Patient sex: F
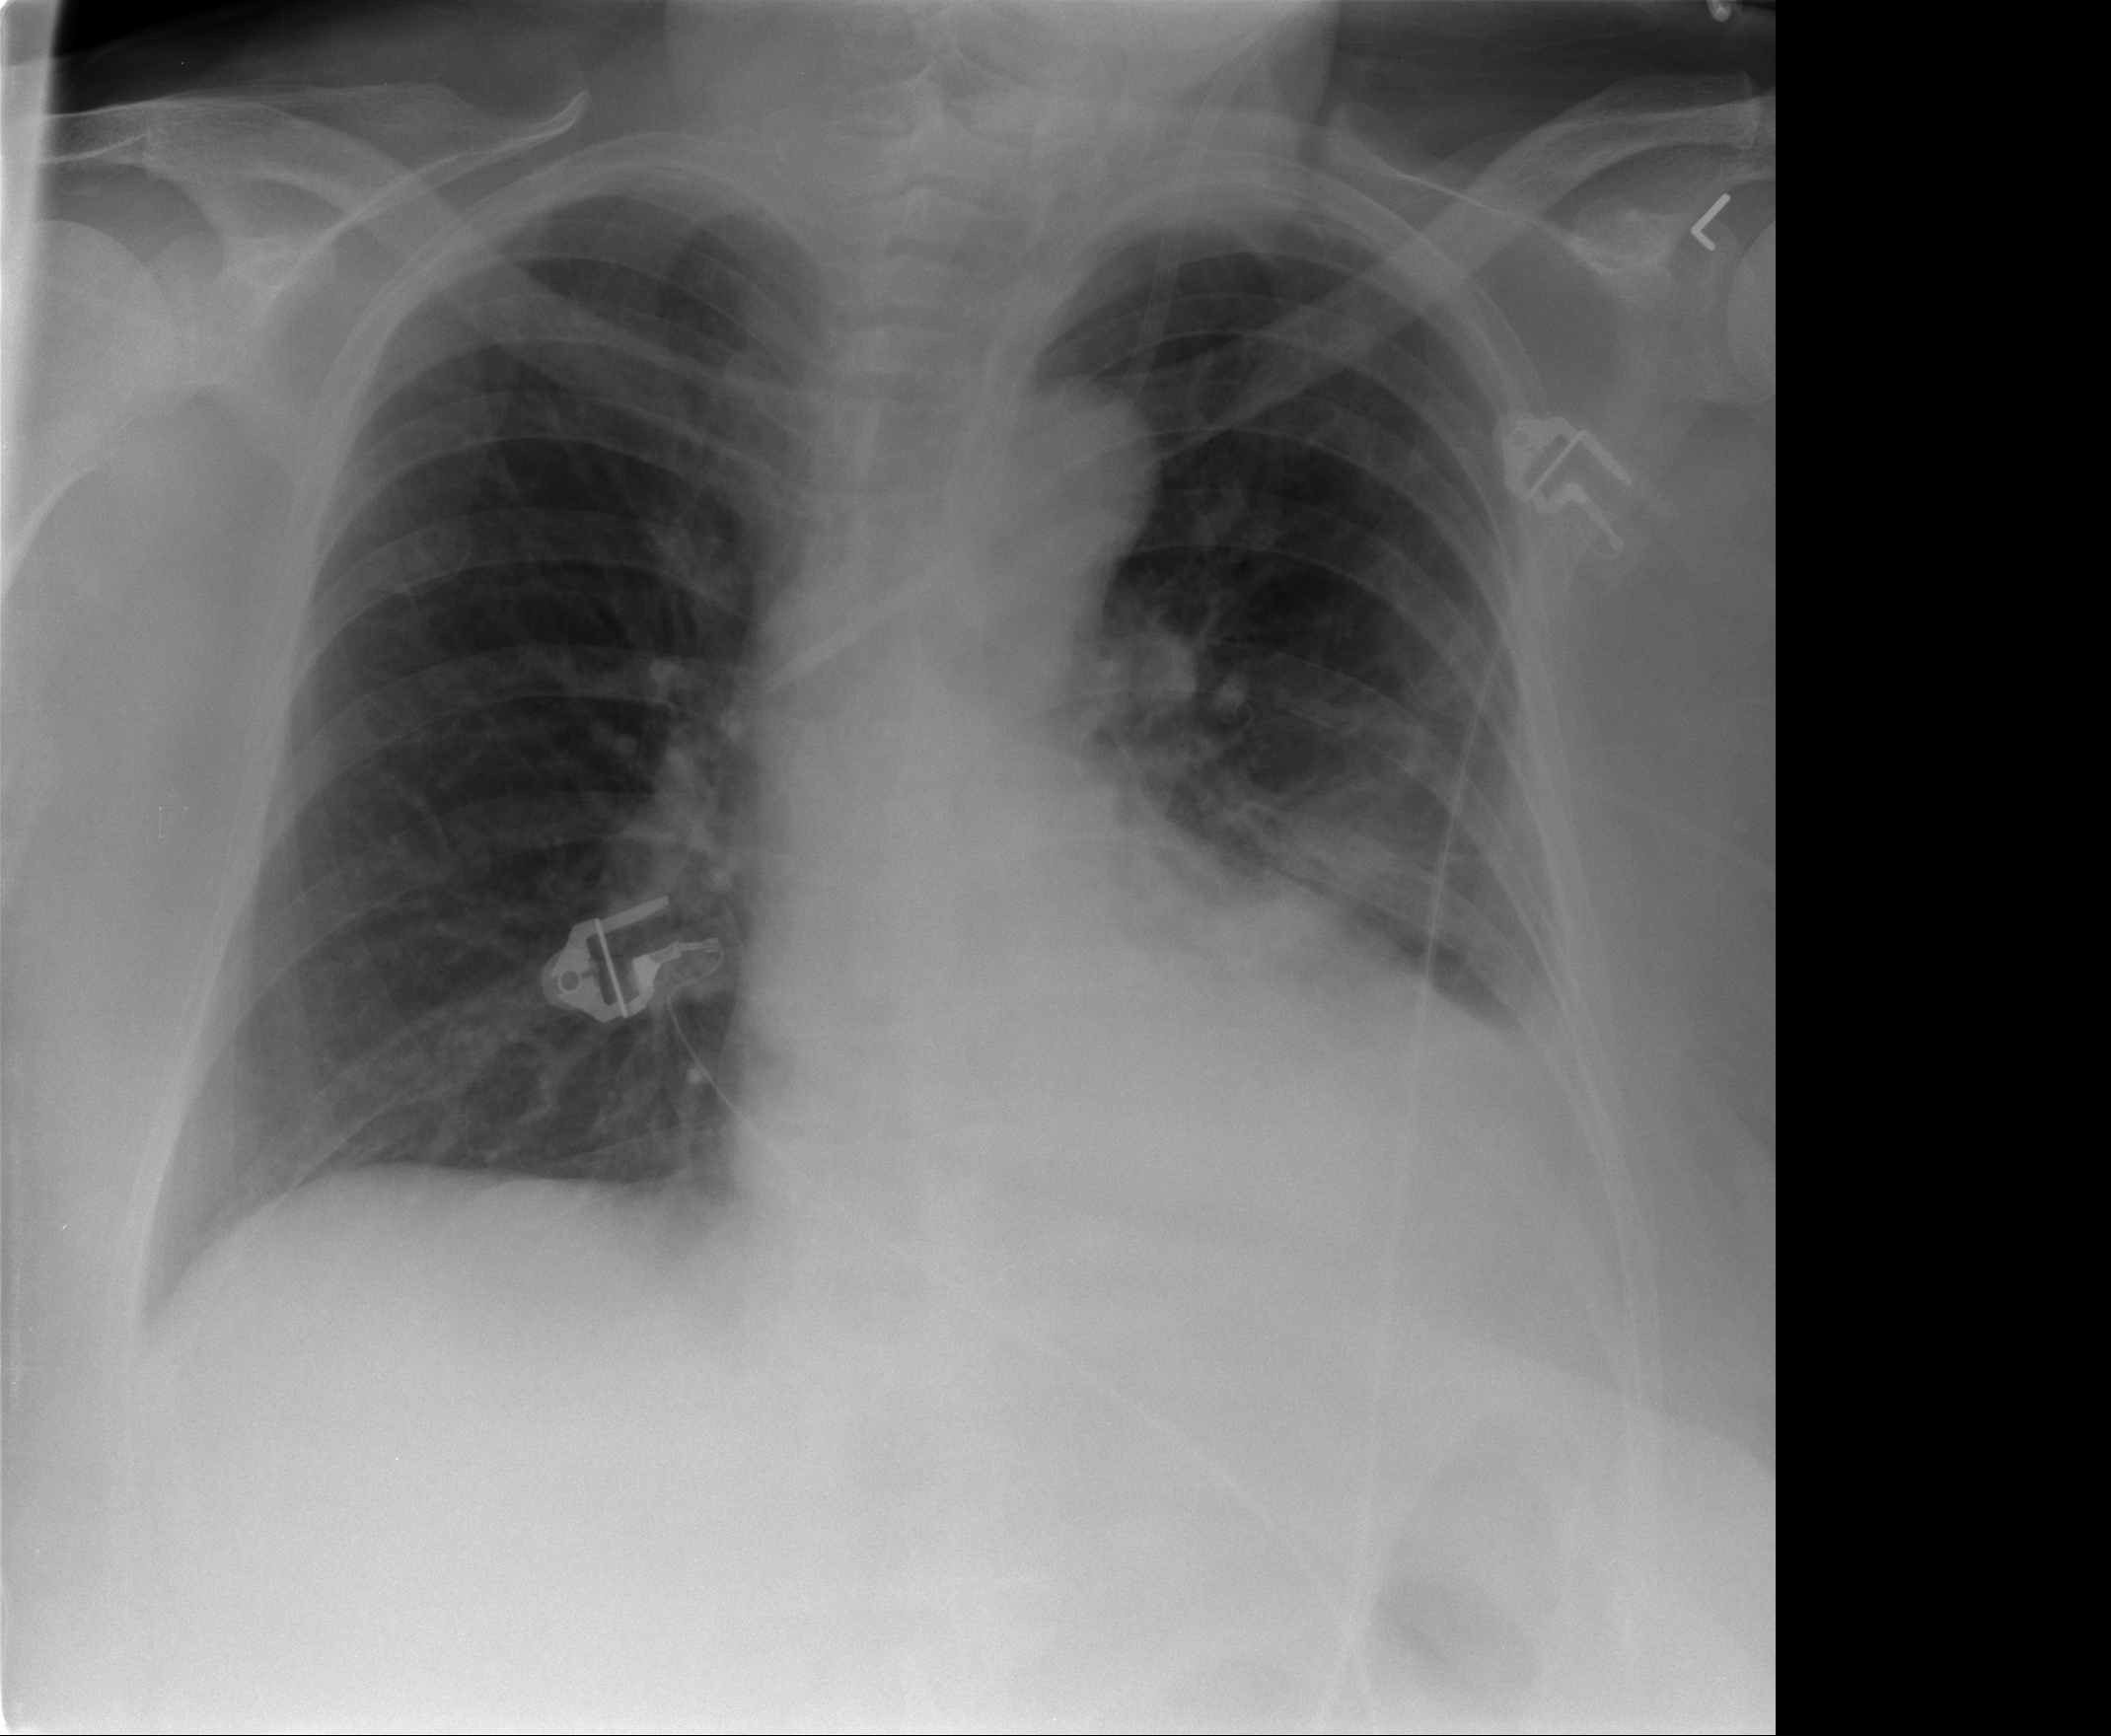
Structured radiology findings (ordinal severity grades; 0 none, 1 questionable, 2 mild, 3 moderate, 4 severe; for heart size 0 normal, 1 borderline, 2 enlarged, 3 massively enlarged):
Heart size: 2
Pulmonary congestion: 1
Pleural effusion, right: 0
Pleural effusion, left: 2
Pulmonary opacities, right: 0
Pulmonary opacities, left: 1
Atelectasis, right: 0
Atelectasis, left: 1